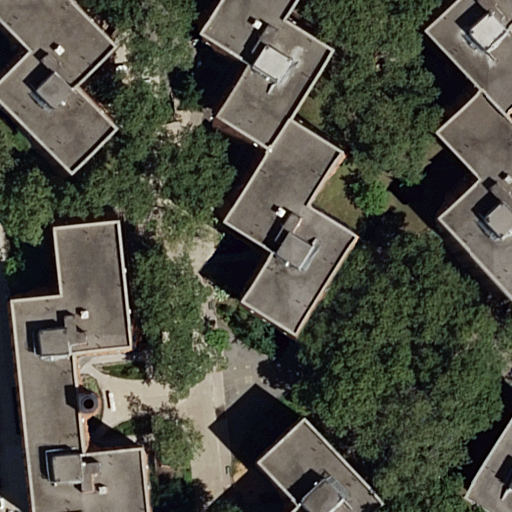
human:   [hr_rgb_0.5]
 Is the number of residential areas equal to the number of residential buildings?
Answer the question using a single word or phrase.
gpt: no

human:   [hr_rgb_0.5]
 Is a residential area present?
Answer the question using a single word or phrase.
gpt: yes

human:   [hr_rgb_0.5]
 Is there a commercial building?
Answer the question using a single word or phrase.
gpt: no

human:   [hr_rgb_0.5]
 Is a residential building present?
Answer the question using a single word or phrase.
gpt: yes

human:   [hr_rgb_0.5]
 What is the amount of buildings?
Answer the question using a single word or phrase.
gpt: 6

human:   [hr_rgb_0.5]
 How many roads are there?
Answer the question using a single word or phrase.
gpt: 2

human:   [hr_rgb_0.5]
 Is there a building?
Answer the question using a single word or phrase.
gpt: yes

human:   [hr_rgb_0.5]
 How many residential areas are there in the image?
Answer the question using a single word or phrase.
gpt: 1

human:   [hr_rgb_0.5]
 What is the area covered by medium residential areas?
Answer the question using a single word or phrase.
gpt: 0m2

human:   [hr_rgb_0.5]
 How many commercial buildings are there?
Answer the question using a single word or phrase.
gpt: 0

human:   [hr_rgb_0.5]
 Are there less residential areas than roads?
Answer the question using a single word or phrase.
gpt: yes

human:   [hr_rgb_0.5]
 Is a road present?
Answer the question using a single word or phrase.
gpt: yes

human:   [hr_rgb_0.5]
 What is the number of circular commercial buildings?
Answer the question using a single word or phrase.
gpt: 0

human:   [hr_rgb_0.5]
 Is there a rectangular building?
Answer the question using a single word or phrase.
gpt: yes

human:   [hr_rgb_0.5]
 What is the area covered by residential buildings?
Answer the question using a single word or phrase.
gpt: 3526m2

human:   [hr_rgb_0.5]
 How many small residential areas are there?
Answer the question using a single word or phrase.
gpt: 0

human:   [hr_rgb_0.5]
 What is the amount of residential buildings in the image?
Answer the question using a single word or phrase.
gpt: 6

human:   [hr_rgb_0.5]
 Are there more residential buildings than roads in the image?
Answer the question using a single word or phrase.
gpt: yes

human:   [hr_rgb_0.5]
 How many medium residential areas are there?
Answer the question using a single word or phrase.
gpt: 0

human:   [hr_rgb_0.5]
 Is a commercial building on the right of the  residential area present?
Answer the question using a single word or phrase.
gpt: no

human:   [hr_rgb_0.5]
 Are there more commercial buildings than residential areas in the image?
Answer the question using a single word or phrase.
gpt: no

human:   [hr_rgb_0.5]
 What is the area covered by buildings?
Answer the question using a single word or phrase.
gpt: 3526m2

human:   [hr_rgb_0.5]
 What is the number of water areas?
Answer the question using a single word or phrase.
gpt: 0

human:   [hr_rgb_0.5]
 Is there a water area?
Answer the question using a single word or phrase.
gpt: no

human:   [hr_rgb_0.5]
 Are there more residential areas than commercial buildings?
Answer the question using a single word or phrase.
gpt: yes

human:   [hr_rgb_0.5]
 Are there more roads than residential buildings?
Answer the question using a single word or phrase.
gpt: no

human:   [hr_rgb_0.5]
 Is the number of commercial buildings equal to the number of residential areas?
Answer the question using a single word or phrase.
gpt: no

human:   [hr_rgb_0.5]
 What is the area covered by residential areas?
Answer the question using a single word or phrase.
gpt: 10607m2

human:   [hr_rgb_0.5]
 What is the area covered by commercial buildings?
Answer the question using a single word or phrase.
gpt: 0m2

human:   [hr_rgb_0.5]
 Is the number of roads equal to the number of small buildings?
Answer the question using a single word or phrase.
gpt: no

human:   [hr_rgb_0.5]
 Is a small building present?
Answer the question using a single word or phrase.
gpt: yes

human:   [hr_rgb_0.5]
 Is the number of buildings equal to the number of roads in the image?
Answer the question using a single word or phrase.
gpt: no

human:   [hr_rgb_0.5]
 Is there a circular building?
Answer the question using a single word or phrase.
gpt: no

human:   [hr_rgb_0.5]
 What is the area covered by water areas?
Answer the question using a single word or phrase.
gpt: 0m2

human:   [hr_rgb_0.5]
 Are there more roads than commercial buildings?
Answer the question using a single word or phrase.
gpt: yes

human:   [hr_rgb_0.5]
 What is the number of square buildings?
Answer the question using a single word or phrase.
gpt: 0

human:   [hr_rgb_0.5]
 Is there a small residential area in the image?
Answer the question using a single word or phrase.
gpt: no

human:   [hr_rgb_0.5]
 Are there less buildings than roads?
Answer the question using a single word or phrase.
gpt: no

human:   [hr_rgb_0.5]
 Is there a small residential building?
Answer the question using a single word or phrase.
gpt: yes

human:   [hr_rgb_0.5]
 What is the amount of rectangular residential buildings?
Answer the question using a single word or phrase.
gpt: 2

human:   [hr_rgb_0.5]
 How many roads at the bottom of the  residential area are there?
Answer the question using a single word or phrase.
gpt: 1

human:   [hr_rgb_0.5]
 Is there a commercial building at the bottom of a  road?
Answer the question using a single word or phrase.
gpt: no

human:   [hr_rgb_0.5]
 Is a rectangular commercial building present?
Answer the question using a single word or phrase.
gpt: no

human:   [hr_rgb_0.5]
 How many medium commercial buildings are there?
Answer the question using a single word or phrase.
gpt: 0

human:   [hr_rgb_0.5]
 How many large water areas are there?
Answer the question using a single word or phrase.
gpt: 0

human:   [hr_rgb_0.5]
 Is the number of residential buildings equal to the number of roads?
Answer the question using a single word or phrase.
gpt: no

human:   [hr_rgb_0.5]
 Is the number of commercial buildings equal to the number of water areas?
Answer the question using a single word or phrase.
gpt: yes

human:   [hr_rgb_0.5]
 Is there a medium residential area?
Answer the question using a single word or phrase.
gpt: no

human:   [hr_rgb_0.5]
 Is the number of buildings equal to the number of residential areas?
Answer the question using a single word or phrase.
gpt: no

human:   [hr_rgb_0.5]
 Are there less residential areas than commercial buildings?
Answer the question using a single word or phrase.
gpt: no

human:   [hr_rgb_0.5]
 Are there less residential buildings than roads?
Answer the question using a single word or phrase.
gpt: no

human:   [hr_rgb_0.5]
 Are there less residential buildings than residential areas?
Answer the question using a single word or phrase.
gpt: no

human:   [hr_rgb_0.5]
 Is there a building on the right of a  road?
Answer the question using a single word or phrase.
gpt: yes

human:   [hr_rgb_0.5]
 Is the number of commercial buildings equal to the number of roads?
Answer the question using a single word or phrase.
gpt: no

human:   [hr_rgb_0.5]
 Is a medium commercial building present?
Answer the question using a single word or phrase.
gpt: no

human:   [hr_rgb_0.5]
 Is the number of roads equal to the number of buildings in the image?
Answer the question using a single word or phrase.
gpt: no

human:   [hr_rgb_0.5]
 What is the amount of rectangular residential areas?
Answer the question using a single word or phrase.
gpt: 1

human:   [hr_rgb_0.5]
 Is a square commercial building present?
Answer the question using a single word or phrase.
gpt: no

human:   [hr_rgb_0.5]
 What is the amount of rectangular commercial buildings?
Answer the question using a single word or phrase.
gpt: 0

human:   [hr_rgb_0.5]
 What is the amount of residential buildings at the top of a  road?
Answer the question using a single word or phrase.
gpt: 3

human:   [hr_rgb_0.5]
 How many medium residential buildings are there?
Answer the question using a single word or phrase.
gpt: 1

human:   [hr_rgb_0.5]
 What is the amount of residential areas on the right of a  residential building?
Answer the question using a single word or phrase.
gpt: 0

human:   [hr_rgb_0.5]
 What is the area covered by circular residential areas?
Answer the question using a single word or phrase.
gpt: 0m2

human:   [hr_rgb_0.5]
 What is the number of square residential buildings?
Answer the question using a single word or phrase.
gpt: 0